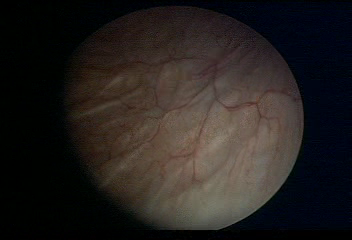
Modality: WLC
Class: Normal mucosa
Bladder cancer association: No